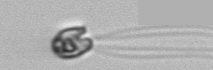
Label: flagellate_morphotype1